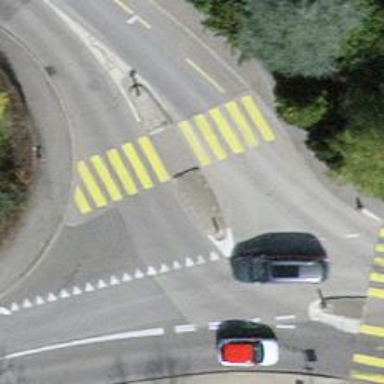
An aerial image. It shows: Road with "give way" sign.